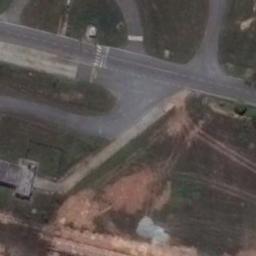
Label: runway